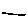
Label: line